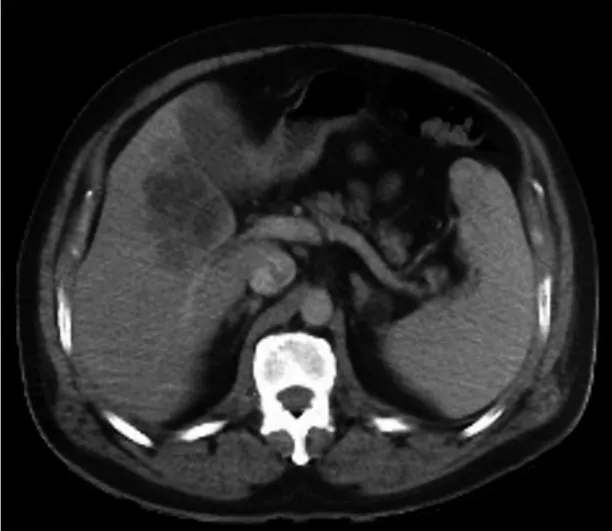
Abdominal computed tomography scan with intravenous contrast, portal phase, showing a hypodense and septated lesion in the hepatic segment V with peripheral enhancement.
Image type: radiology (ct)